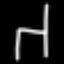
Label: chair